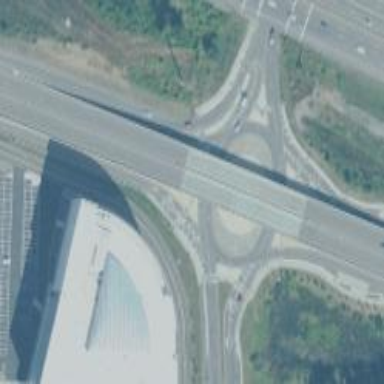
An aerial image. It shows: Roundabout on primary highway.